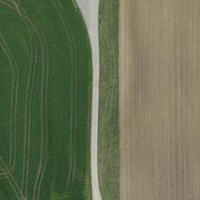
EUNIS habitat code: 24
Species observed at this site:
Brassica napus